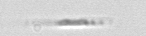
Label: Bacillariophyceae